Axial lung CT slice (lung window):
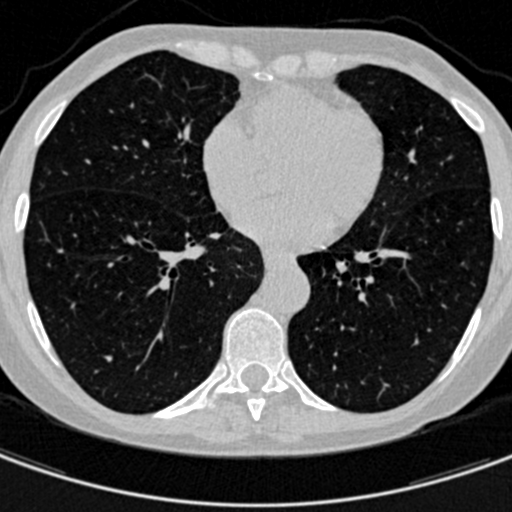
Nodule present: no